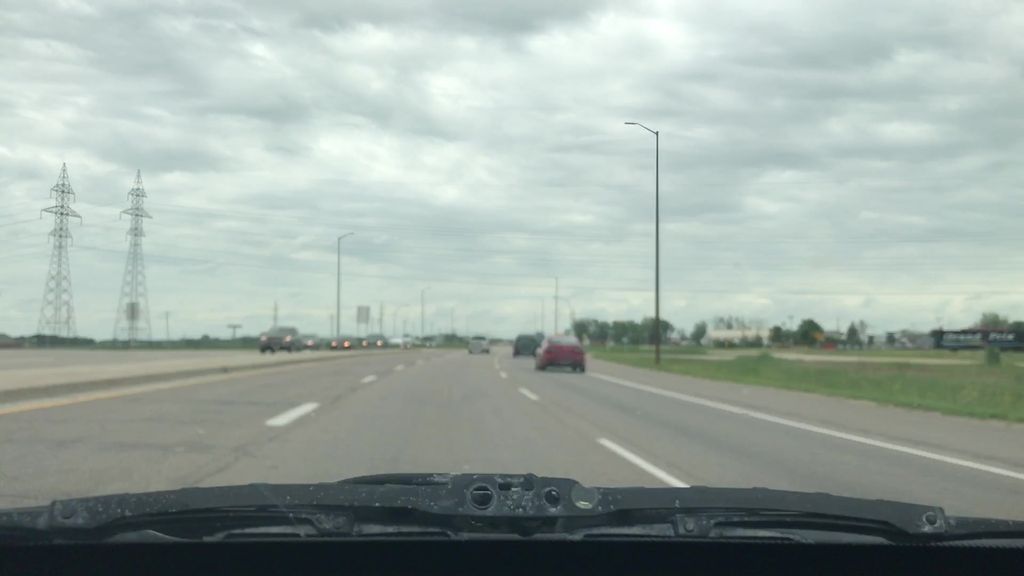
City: winnipeg